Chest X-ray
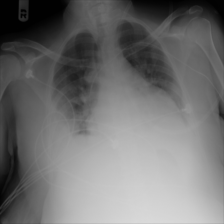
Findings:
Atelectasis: negative
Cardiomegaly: positive
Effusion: positive
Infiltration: negative
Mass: negative
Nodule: negative
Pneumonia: negative
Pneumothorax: negative
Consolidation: negative
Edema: negative
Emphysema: negative
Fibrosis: negative
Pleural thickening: negative
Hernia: negative